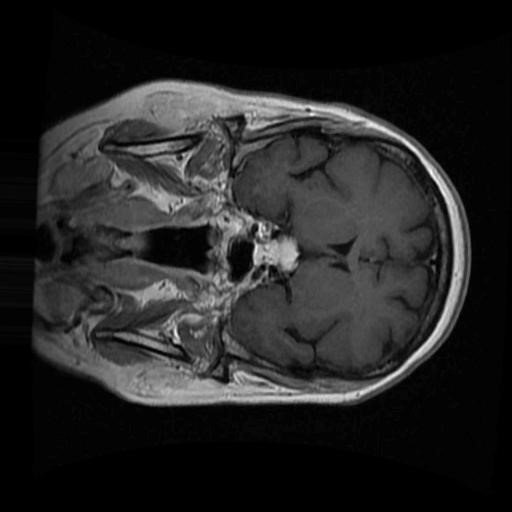
Label: brain_menin